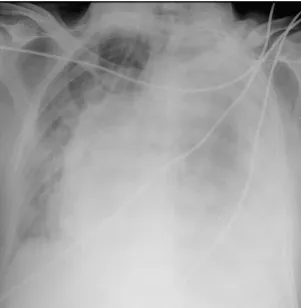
Diagnosis progress. . A. Chest x-ray - left pleural effusion.
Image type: radiology (x_ray)